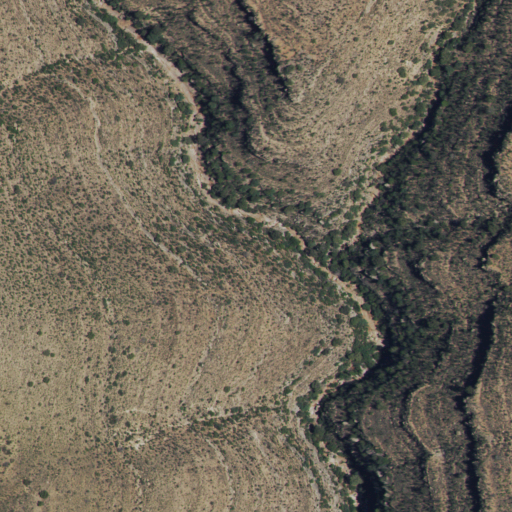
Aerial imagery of valley in New Mexico named Rock Waterhole Canyon containing shrub and evergreen forest